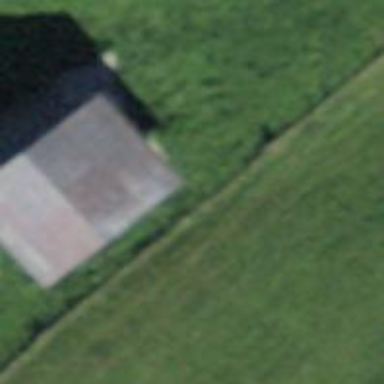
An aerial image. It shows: Rural barn.